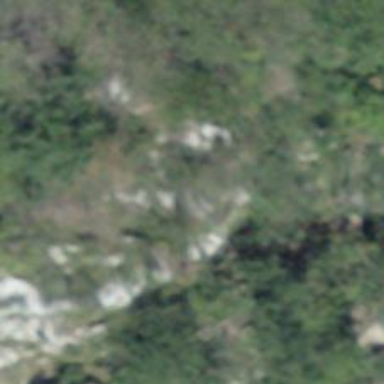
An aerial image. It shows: Cliff in nature.